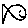
Label: fish